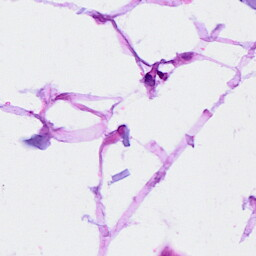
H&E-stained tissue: Breast